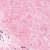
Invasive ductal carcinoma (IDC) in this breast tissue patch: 0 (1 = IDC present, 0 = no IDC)